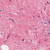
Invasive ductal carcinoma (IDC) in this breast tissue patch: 0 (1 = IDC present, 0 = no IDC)